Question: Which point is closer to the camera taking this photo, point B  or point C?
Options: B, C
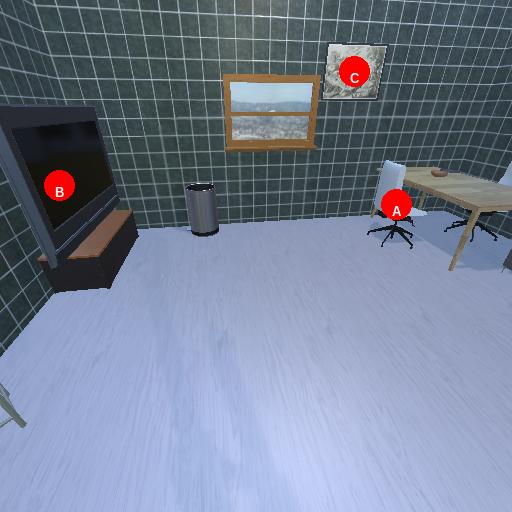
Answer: B